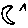
Label: moon